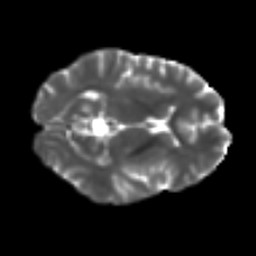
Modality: T2w
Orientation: axial
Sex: female
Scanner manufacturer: ge
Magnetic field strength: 3 T
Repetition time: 7 s
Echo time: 0.08 s